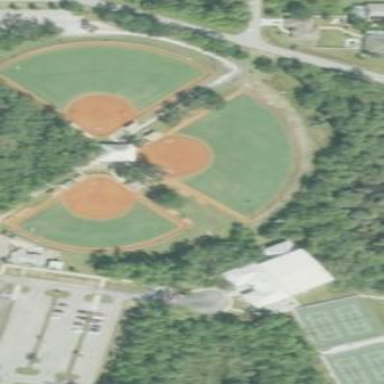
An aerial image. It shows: Softball pitch enclosed by fence.